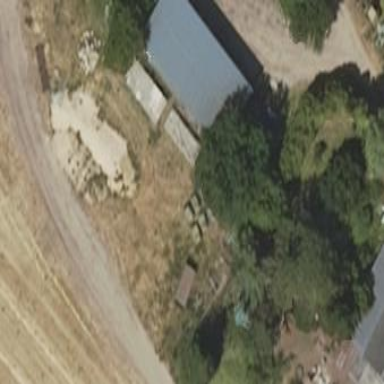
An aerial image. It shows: Shed.